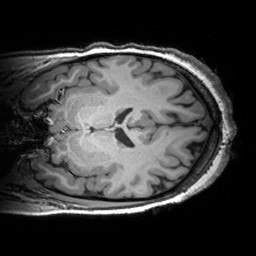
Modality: T1w
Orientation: coronal
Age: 22
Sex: female
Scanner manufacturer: siemens
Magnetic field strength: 3 T
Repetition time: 2.53 s
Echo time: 0.00299 s